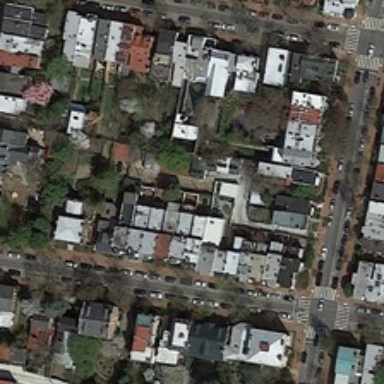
Many buildings and some green trees are in a dense residential area .